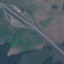
Label: Highway